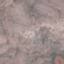
Label: HerbaceousVegetation